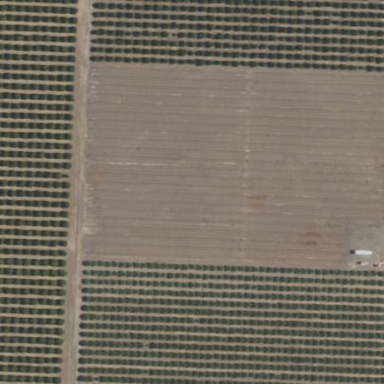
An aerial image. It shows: Orange orchard with open space properties.